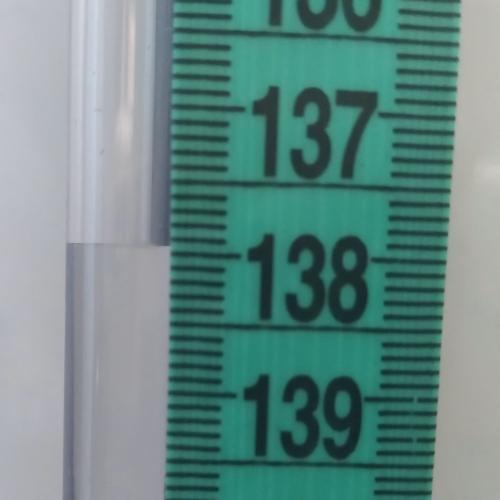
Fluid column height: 137.9 cm